Aerial crown-view tile of a tropical tree (Barro Colorado Island, Panama), acquired 20241112:
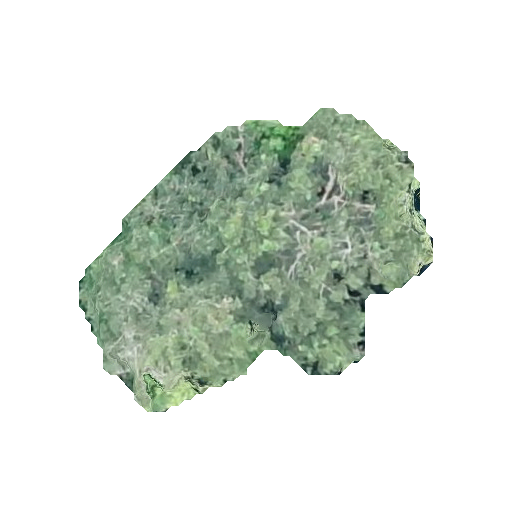
Species: Pachira sessilis
GBIF accepted scientific name: Pachira sessilis
Crown area: 107.955 m²